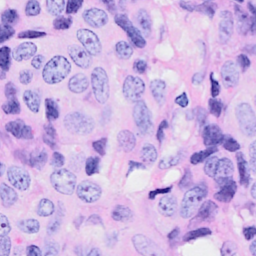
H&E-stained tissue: Breast